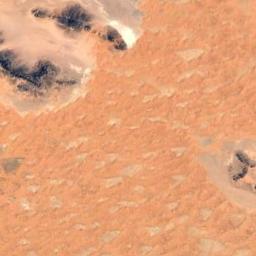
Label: desert